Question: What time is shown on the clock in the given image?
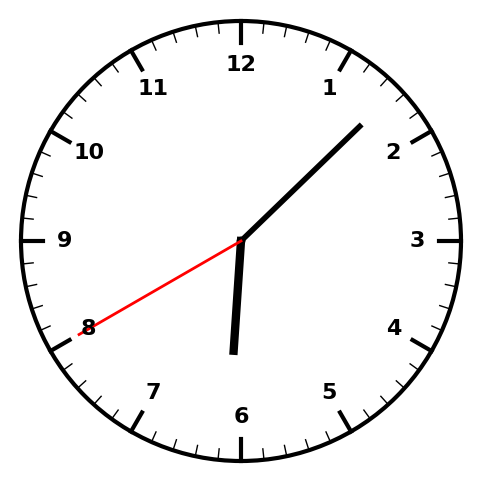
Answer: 06:07:40